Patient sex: M
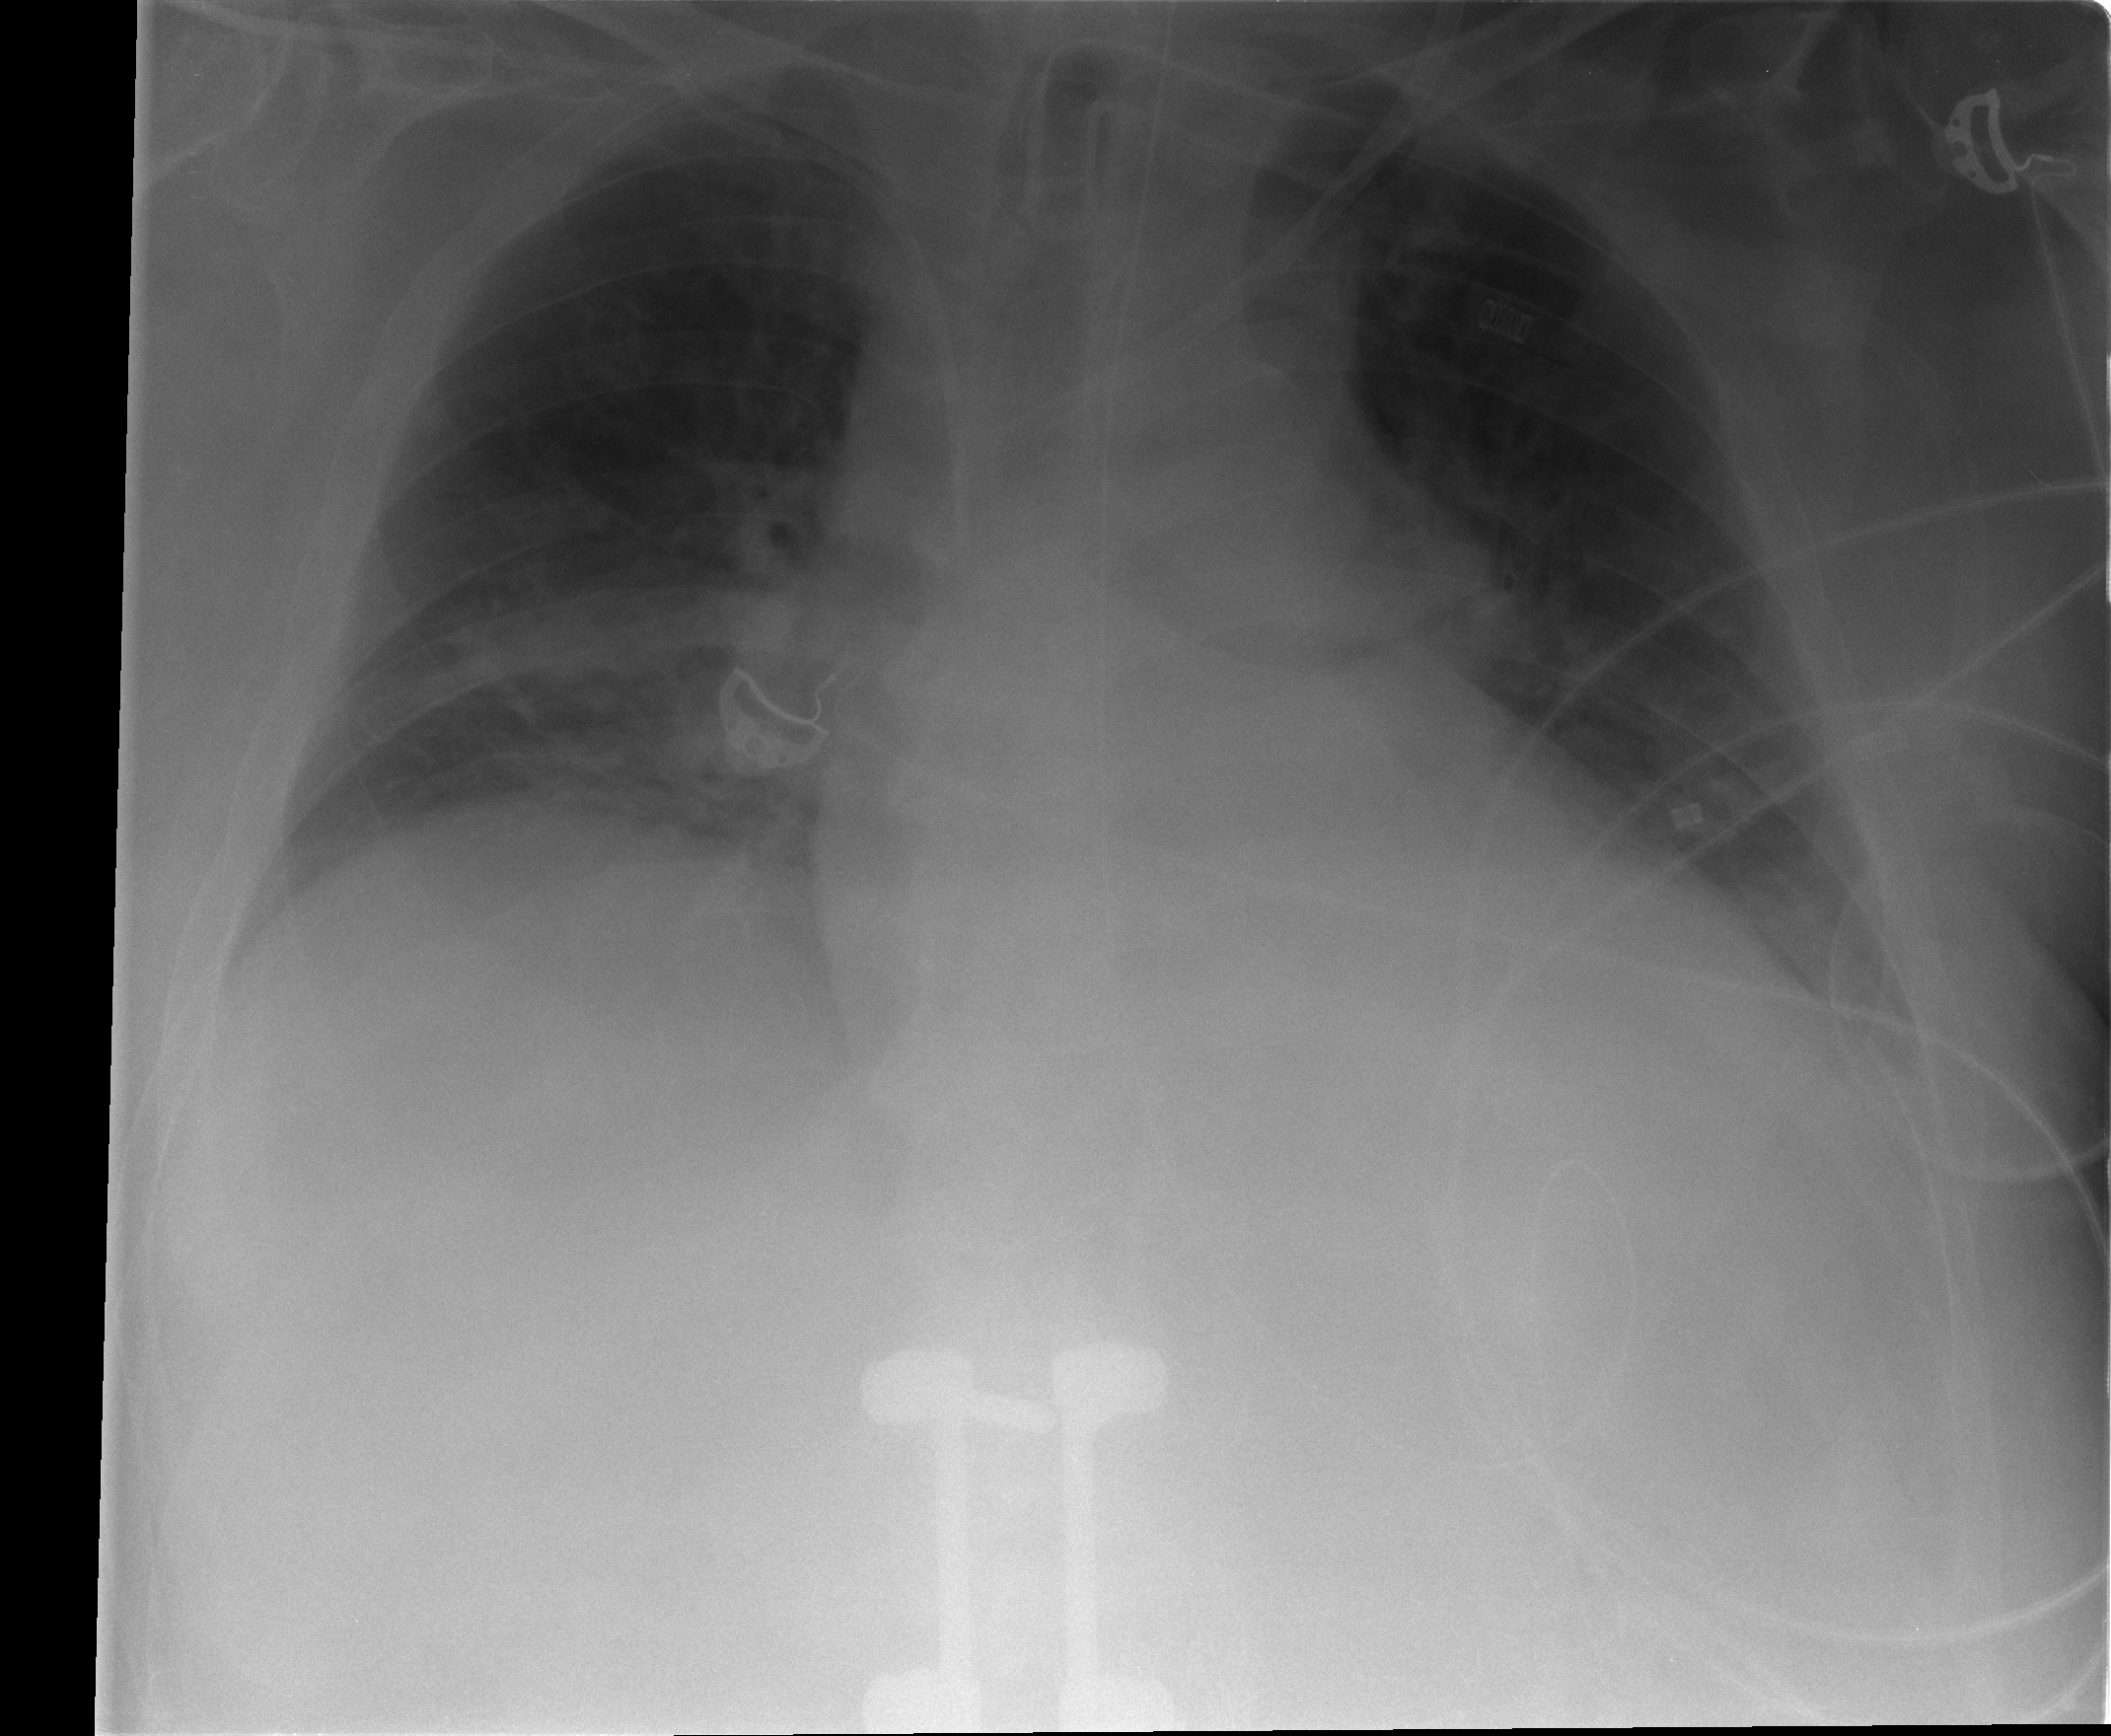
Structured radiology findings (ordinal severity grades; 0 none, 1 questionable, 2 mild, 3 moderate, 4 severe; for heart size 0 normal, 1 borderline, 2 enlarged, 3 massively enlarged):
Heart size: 2
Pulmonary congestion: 2
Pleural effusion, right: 2
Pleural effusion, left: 2
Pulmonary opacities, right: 1
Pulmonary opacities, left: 0
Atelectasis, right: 3
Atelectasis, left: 1